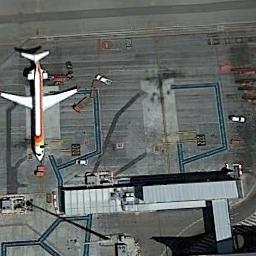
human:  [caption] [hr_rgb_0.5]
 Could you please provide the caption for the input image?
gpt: An orange fuselage plane parked beside a building inside the airport .

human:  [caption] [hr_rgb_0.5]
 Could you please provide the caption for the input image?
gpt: A plane with the red mark parked on the open area and  a striped building in front of it .

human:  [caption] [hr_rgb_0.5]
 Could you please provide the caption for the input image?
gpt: An orange and white plane is parked next to the terminal .

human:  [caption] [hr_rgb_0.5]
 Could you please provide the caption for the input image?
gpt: Here are some blue passages and a large plane with red lines .

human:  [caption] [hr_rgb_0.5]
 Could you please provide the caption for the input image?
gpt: One plane is on the ground next to the building .